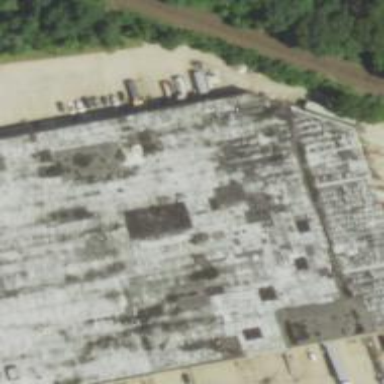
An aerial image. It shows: Warehouse building.